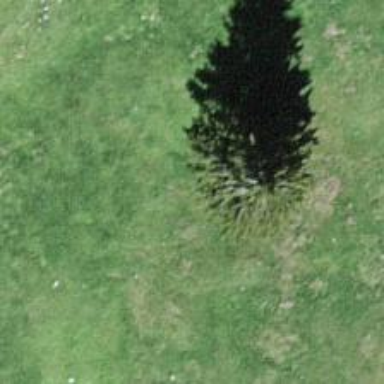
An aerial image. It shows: Needle-leaved tree in natural setting.